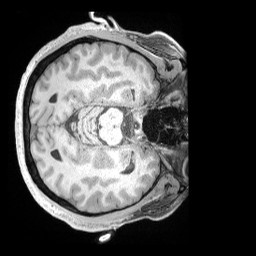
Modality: T1w
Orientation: axial
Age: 39
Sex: male
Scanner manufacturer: siemens
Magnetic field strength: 3 T
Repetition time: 2 s
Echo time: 0.00211 s